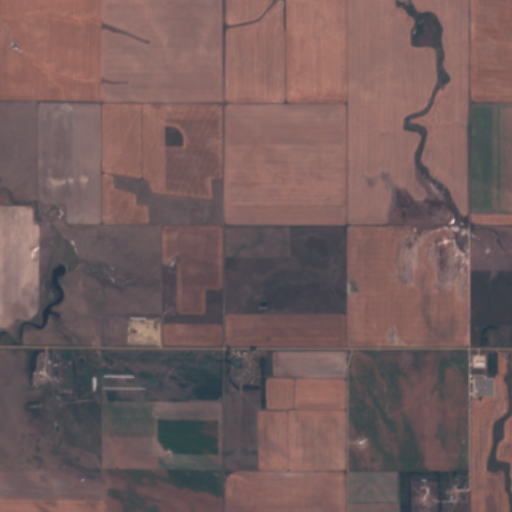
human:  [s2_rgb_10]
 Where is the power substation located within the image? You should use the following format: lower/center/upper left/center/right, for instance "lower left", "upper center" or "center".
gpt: The power substation is located in the lower right of the image.
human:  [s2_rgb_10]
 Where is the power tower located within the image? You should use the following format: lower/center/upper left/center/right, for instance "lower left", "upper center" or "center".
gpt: The power tower is located in the lower right of the image.
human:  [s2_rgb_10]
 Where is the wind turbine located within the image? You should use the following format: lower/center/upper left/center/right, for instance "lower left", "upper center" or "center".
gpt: The wind turbine is located in the lower right of the image.
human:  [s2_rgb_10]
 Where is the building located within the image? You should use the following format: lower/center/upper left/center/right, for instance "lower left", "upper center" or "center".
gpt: The building is located in the lower right of the image.
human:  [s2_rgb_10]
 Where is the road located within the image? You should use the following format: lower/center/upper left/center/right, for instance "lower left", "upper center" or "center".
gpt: There is no road in the image.